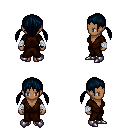
a pixel art fantasy rpg character, female body template, human, dark skin, brown robe, red pants, raven twin-tailed hairstyle, white cloth bandages, metal boots, four views (front, back, left, right), 2x2 character sprite sheet, small pixel art, hard edges, no anti-aliasing